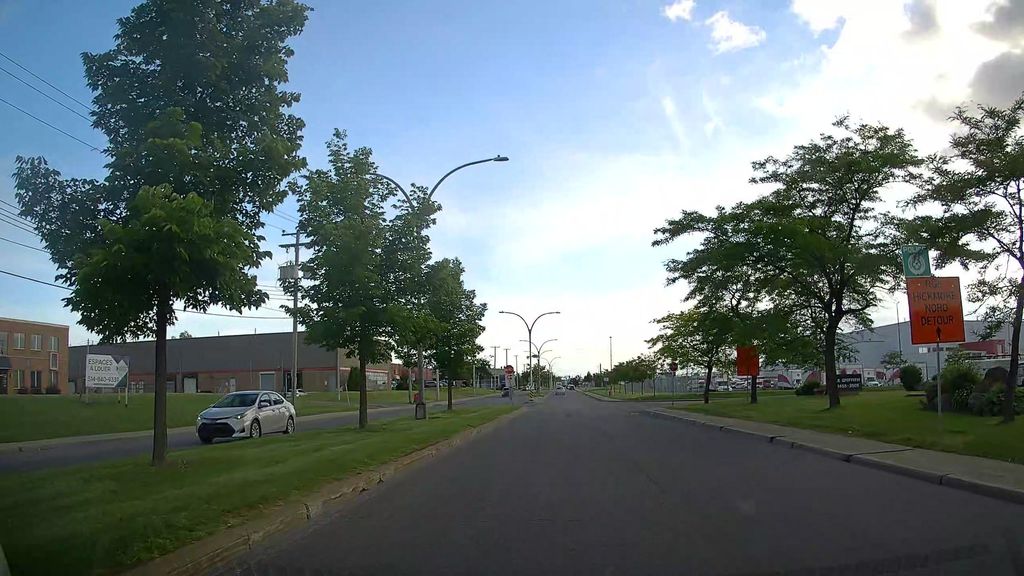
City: montreal